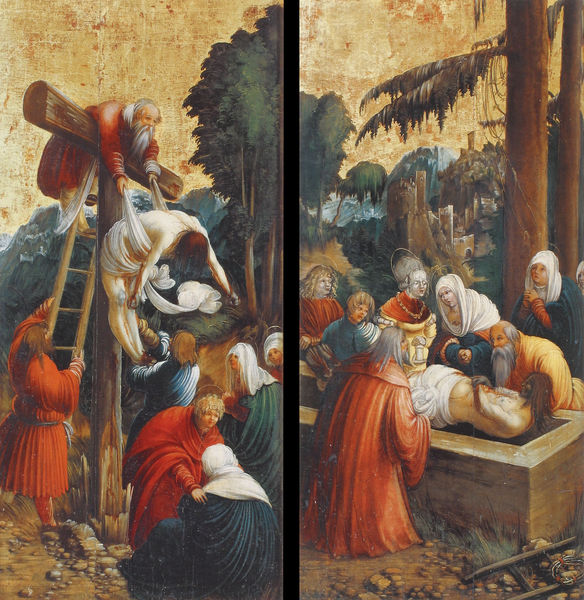
Titel: Hochaltar der Wallfahrts- und Filialkirche zum Kostbaren Blut Christi in Pulkau
Standort: Pulkau, Wallfahrts- und Filialkirche zum Kostbaren Blut Chrtisti (EU - AUT - Niederösterreich)
Schlagwörter: baum, berg, gemälde, bäume, frauen, grün, landschaft, männer, rot, tuch, johannes, leiche, steine, tod, tot, toter, trauer, öl, gewand, tücher, zwei, leiter, tafel, kopftuch, kreuz, seil, niederländisch, beten, altar, römer, beerdigung, christus, grab, jesus, kreuzabnahme, kreuzigung, leid, opfer, heilig, maria, magdalena, maria magdalena, steingrab, abnehmen, dyptichon, grablegung, goldgrund, altdeutsch, christi, tryptichon, trösten, betten, grablege, abnahme, helfer, golgatha, diptychon, altarflügel, tafelgemälde, jeusus, nordalpin, palästina, 1450, herunternehmen